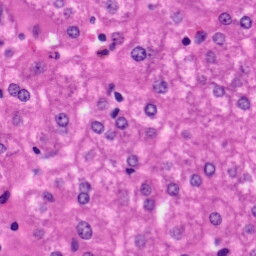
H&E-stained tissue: Liver